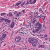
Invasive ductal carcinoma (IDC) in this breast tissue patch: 0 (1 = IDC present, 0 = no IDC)